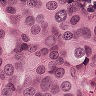
Metastatic tissue present: yes